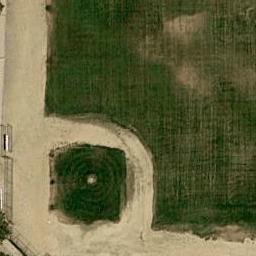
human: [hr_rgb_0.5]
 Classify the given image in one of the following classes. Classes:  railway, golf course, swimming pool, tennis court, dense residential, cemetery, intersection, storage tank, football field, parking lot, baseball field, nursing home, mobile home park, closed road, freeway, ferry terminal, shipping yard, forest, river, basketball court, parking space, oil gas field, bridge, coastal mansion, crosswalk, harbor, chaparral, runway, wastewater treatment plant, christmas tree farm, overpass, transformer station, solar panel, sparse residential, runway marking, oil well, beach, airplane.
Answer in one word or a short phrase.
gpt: baseball field